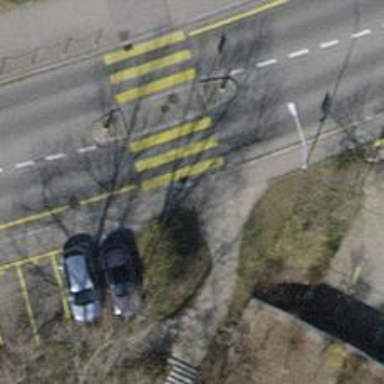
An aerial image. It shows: Asphalt sidewalk along the footway.